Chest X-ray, PA view. Patient: 22 years old, sex M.
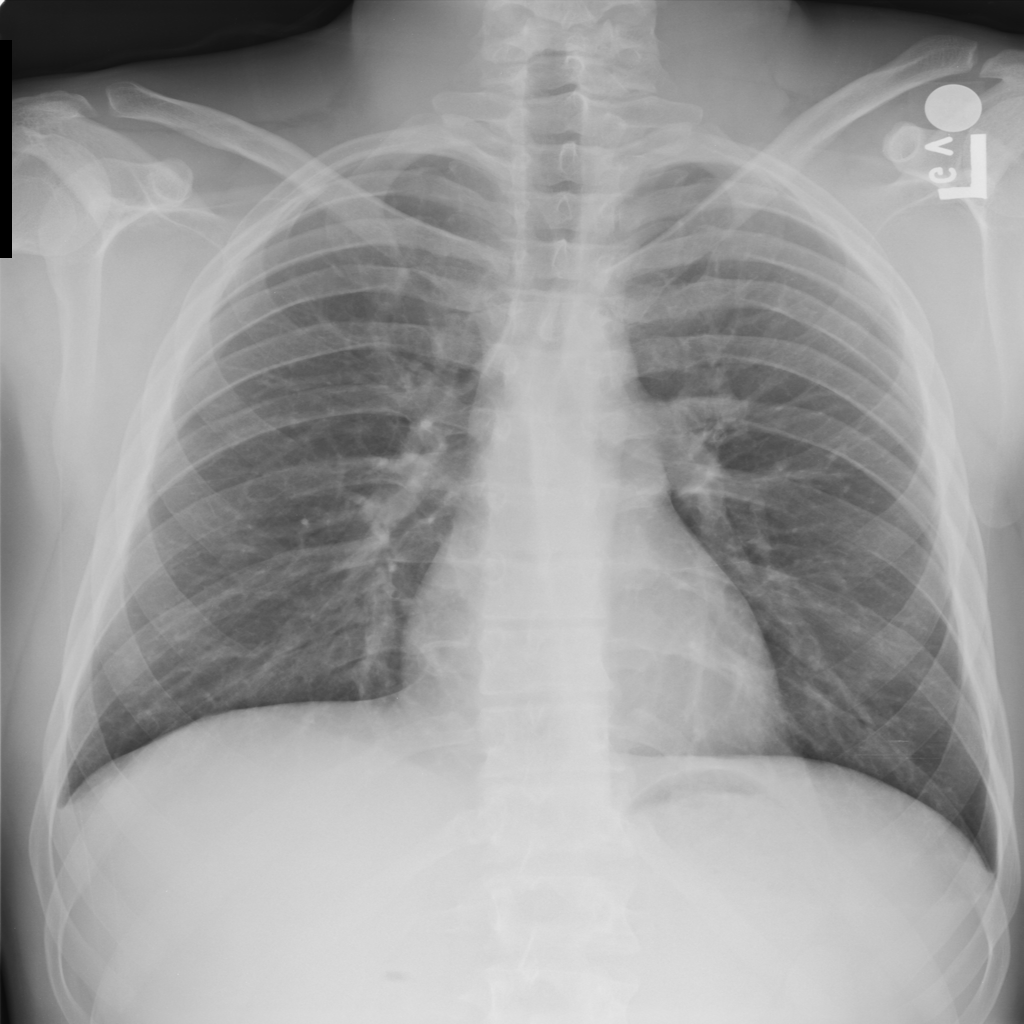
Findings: No Finding